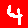
Digit: 4